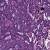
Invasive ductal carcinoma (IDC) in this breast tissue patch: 0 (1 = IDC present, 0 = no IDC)